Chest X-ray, PA view. Patient: 73 years old, sex M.
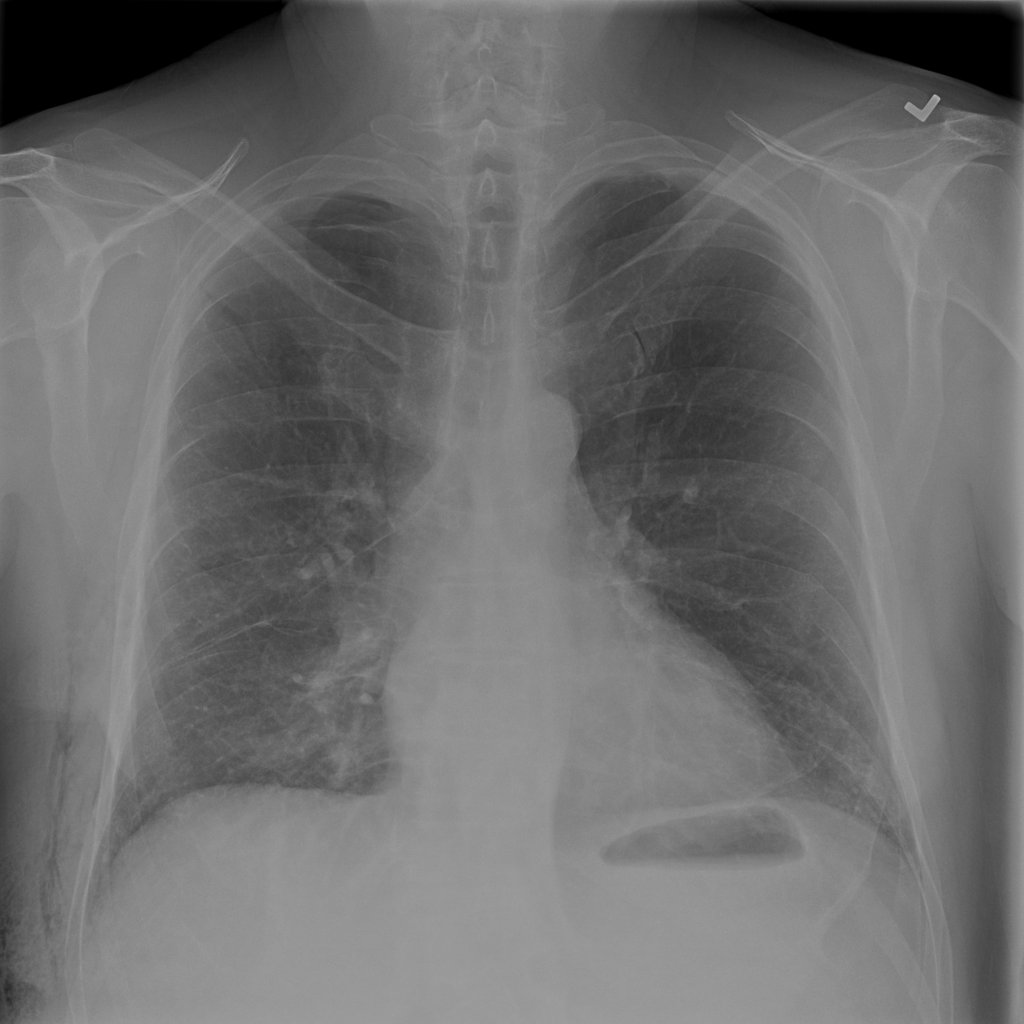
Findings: Emphysema, Pneumothorax